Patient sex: M
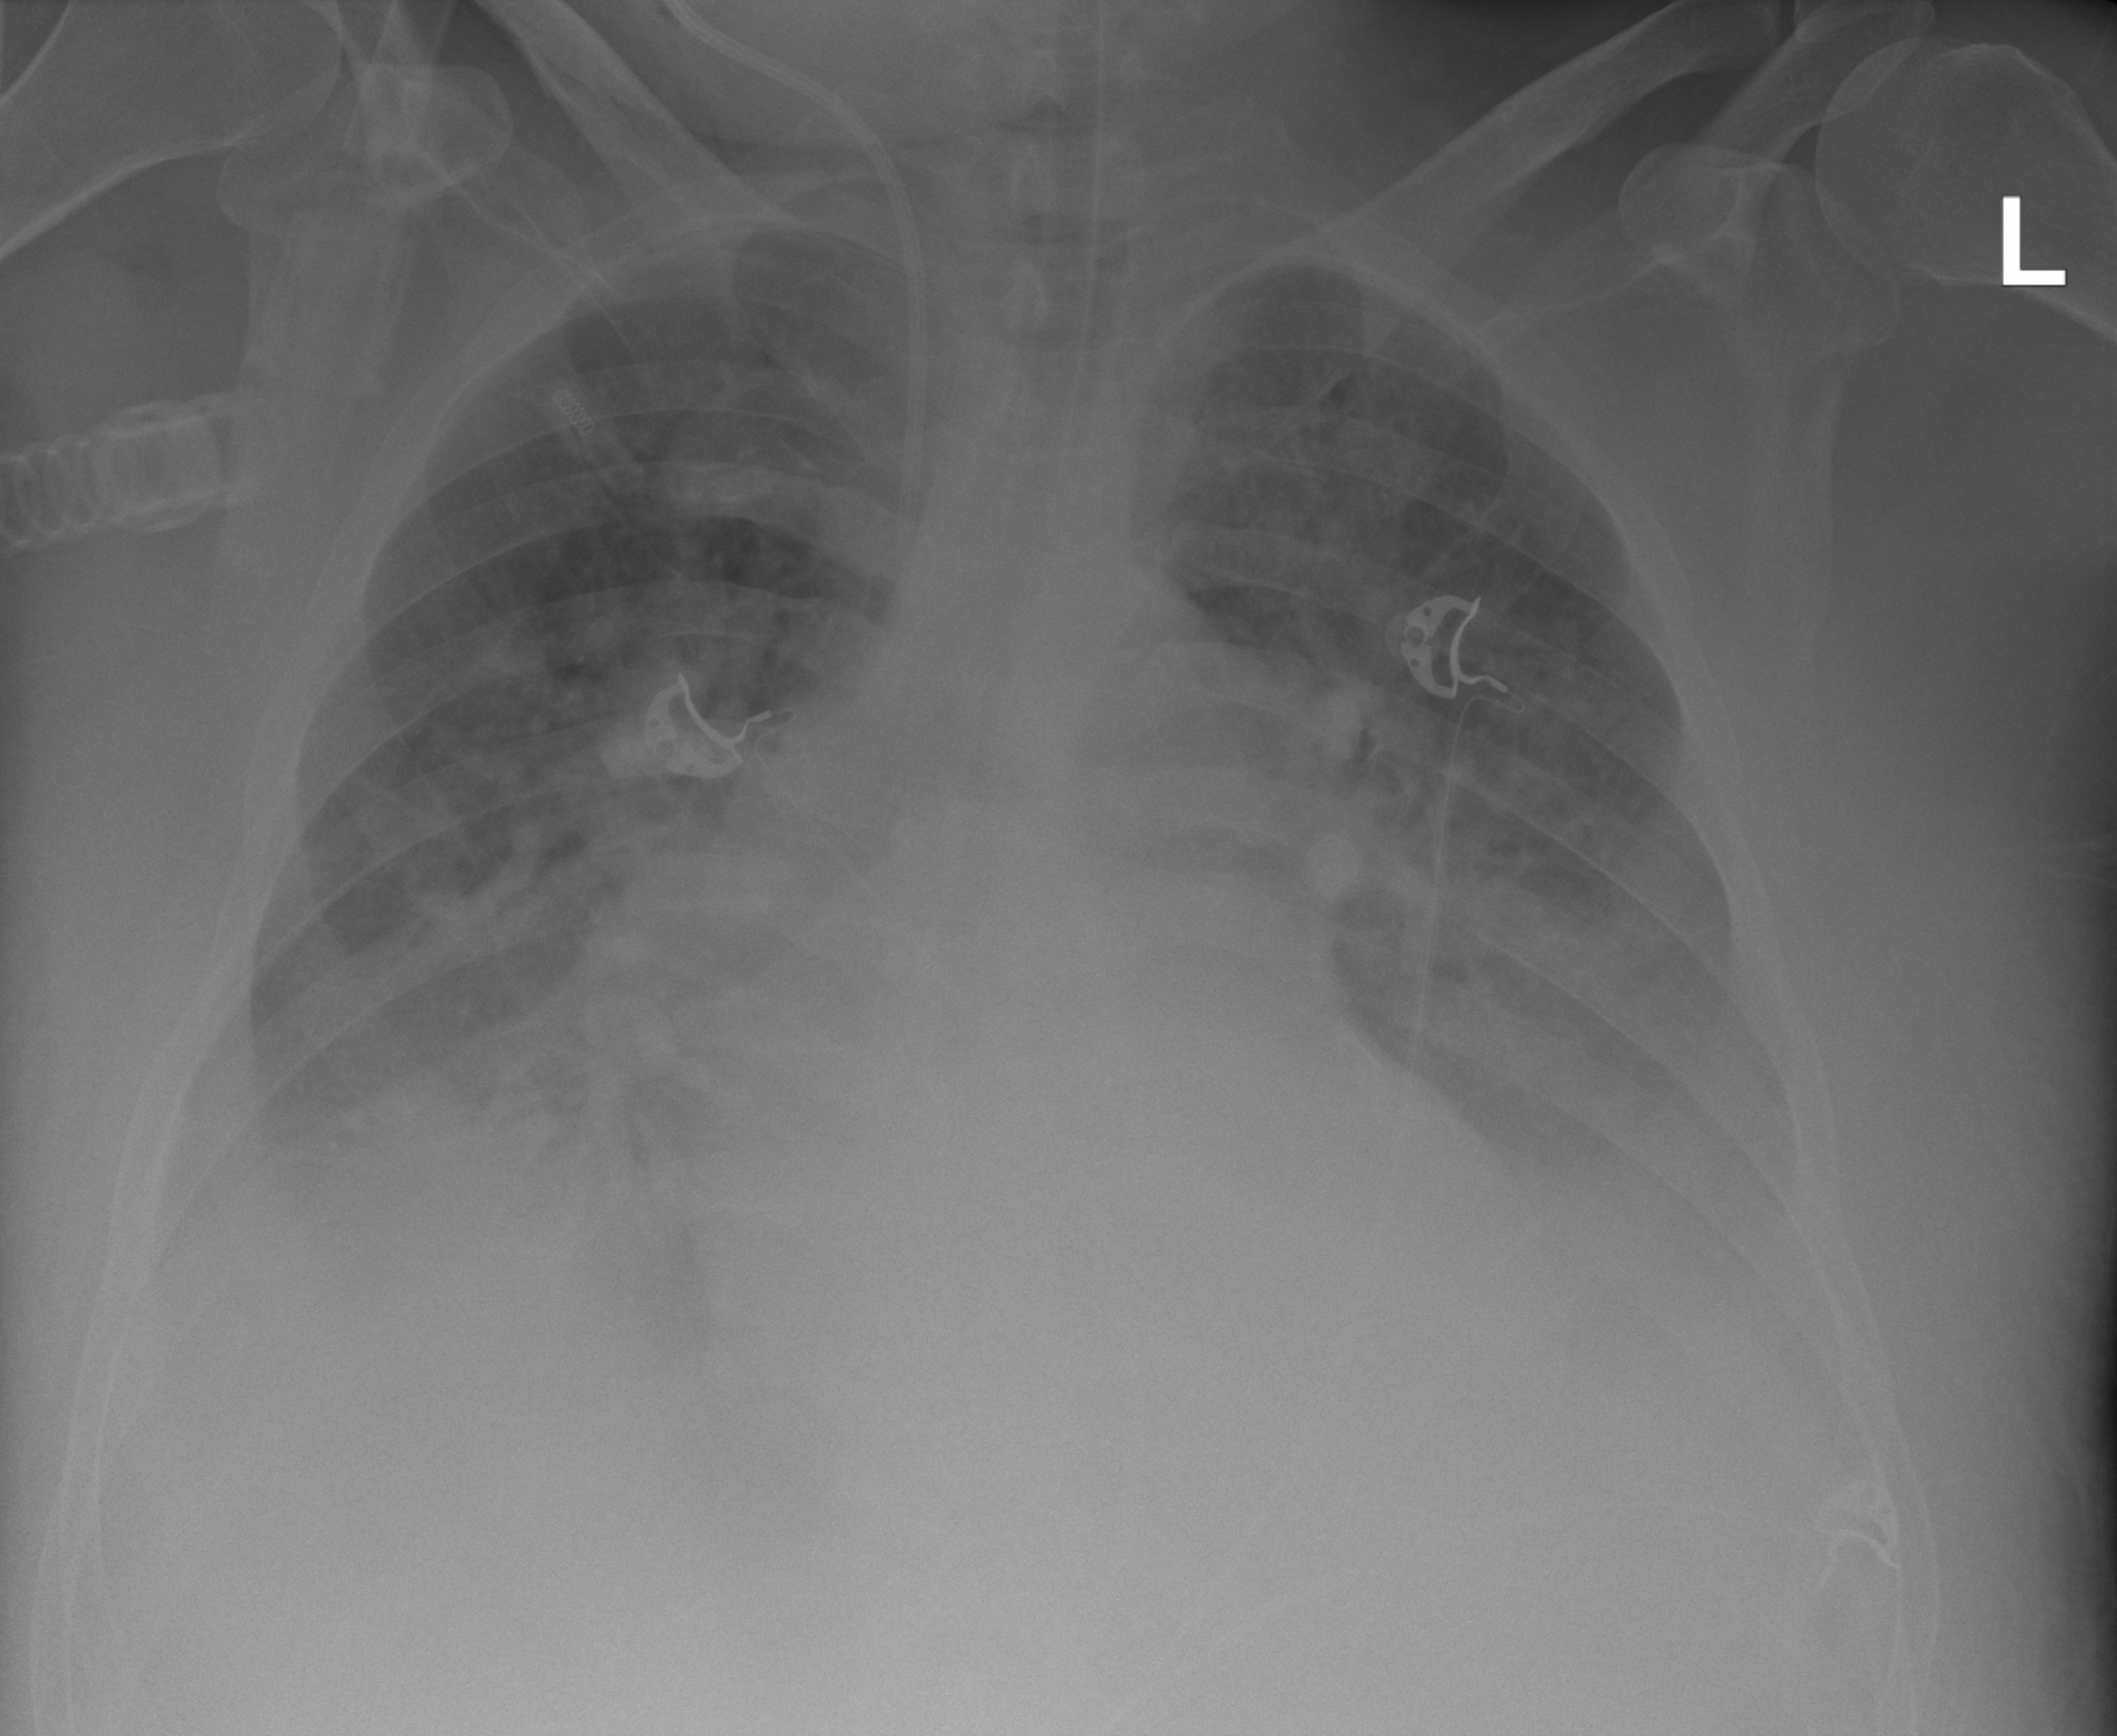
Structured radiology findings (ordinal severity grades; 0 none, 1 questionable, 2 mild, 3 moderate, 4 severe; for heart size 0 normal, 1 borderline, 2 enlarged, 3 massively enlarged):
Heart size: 2
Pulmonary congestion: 4
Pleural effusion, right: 2
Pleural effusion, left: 3
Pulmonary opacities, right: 2
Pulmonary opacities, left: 2
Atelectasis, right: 2
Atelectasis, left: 3